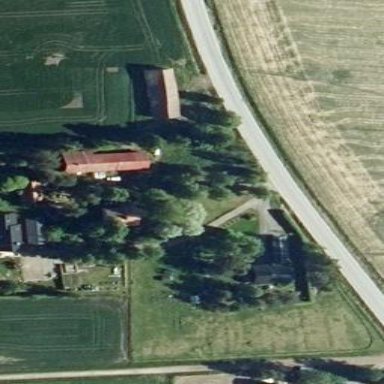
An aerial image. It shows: Farmyard area.